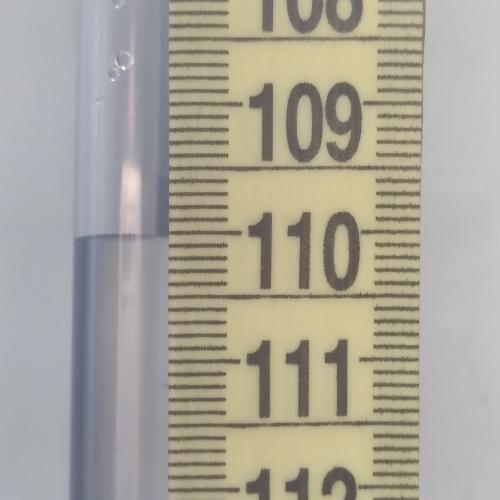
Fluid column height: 110.0 cm